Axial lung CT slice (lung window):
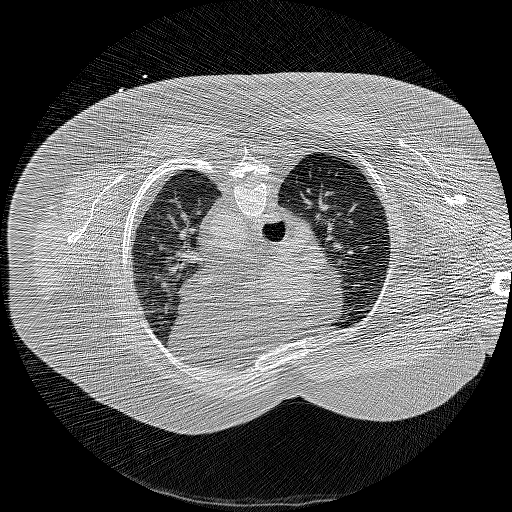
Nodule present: no